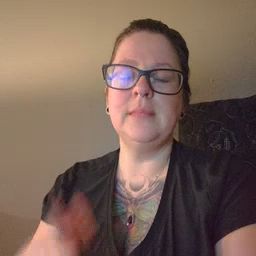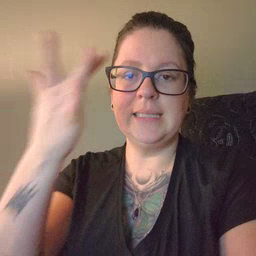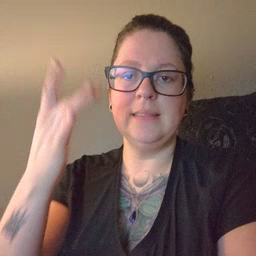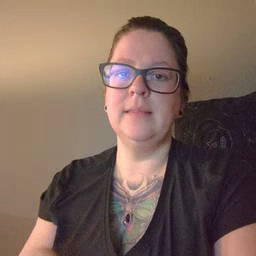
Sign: sick